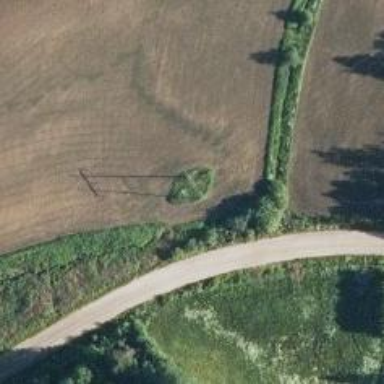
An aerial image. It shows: Power tower.